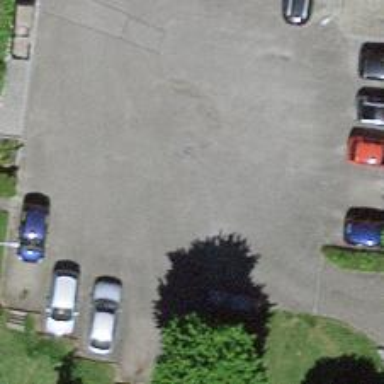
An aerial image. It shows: Turning circle on the road.